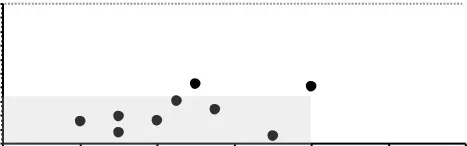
Paracetamol serum levels in relation to number of doses. In seven babies the serum levels of paracetamol (the black dots) are < 50 mg/L (grey area), the upper margin value found by Palmer for babies > 32 weeks of gestation. The highest serum concentration (64 mg/. Was far below 150 mg/. Indicated by the dotted grey horizontal line), which has been reported as a toxic value in children.
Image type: pathology (immunostaining)